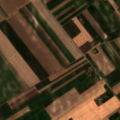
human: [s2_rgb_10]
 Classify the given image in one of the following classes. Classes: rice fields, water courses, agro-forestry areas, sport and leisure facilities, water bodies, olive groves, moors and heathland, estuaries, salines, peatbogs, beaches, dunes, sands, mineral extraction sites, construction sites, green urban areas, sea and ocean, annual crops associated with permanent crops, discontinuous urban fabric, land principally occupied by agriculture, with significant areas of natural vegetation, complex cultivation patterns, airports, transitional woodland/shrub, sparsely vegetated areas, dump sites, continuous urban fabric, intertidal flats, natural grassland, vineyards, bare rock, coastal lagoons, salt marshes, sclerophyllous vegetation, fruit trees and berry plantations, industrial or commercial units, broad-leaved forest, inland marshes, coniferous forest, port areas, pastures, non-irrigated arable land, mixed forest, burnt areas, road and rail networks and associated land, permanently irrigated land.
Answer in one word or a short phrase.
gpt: non-irrigated arable land